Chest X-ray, AP view. Patient: 67 years old, sex M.
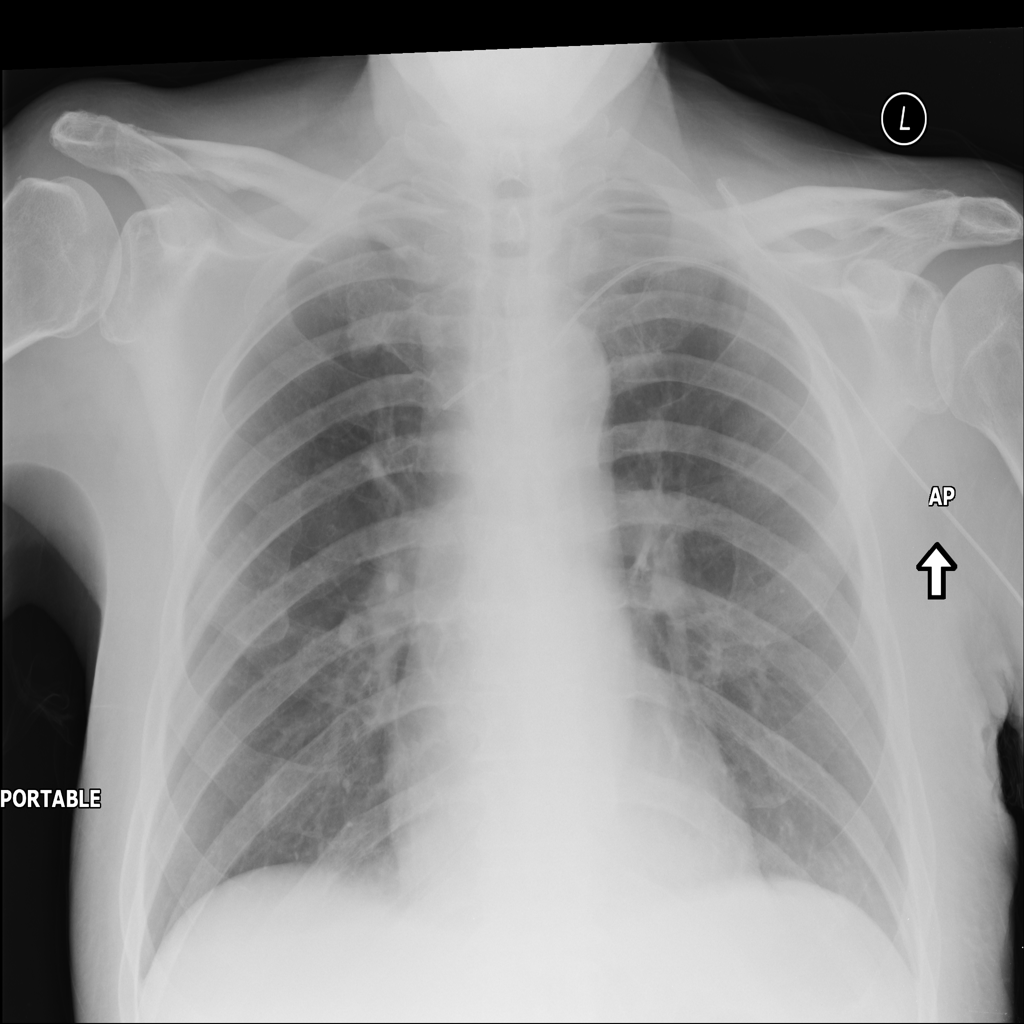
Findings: Effusion